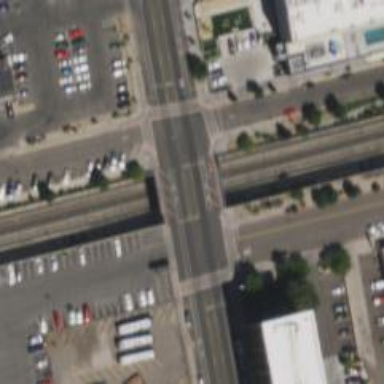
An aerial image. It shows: Secondary road bridge with asphalt surface and separate sidewalk.